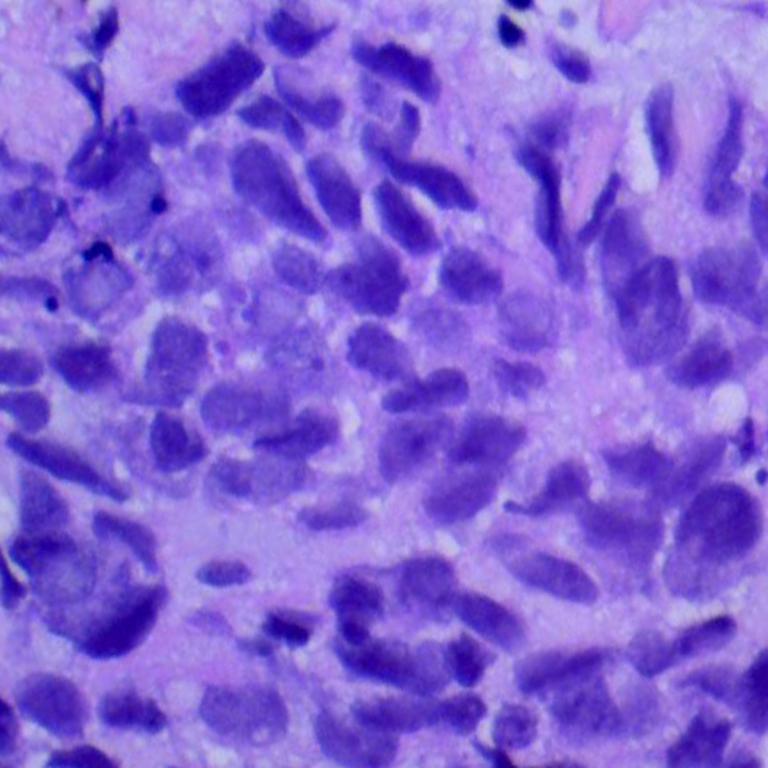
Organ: lung
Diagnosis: squamous carcinomas